Interaction volume radius: 10 \u00c5
Interaction volume height: 15 \u00c5
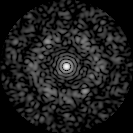
Disorder parameter: 0.7863